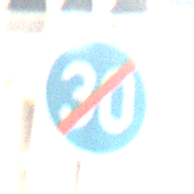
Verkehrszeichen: EndeMindestgeschwindigkeit
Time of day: Night
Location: Outdoor (Urban)
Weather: PartlyCloudy
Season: NotSpecified
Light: Artificial